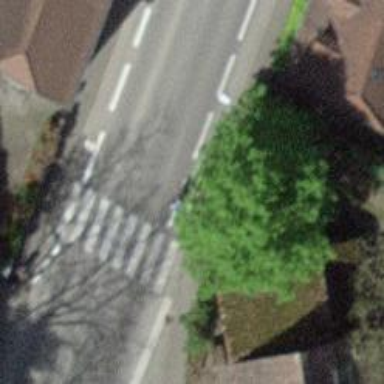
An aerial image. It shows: Uncontrolled zebra crossing on the road.